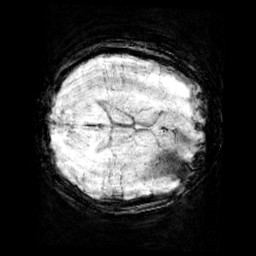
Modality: minIP
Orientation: axial
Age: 10
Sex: female
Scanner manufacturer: siemens
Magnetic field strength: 3 T
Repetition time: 0.027 s
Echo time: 0.02 s